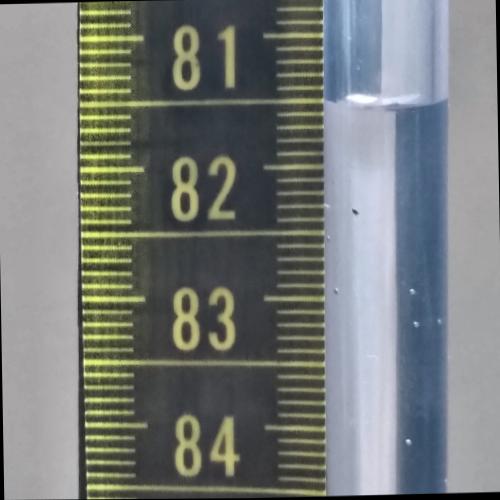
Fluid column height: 81.5 cm